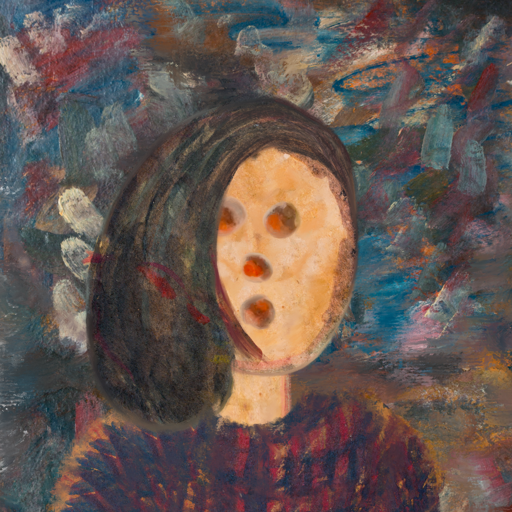
Background: Boggyland, Head And Neck Front: Childish, Face Front: Rupkatha, Bust: In_The_Sun, Hair Front: Gypsy_Mother, Head Accessory: Blank, Second Necklace: Blank, Necklace: Blank, Baby: Blank